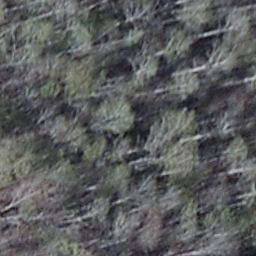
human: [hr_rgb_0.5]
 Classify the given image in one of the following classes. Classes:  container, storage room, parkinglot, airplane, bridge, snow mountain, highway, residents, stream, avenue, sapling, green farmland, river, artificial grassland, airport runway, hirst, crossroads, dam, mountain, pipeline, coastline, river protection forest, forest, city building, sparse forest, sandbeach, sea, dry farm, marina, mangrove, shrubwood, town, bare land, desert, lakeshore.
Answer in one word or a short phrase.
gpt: shrubwood